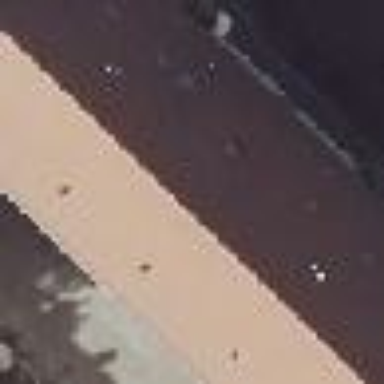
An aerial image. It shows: Hipped roof on apartment building.